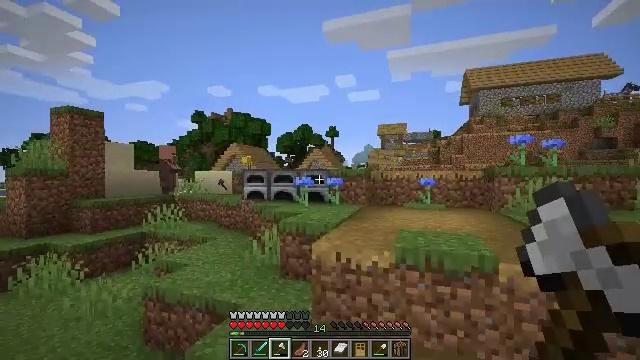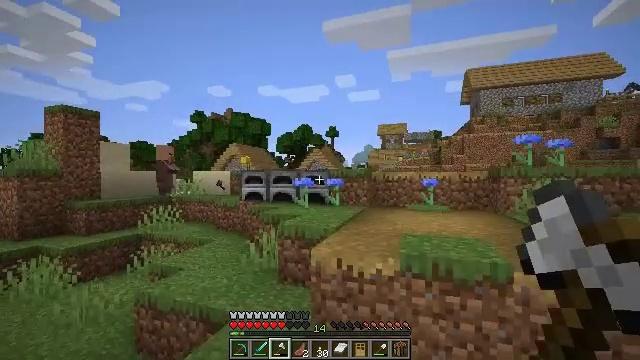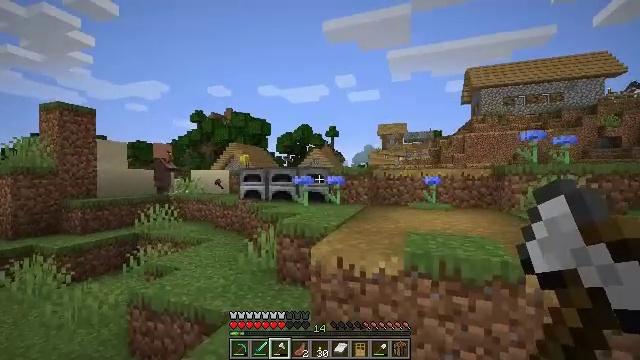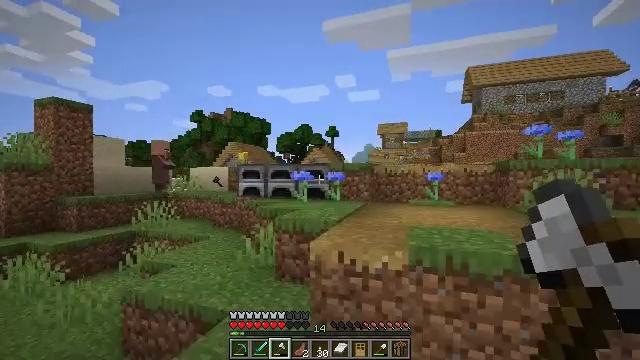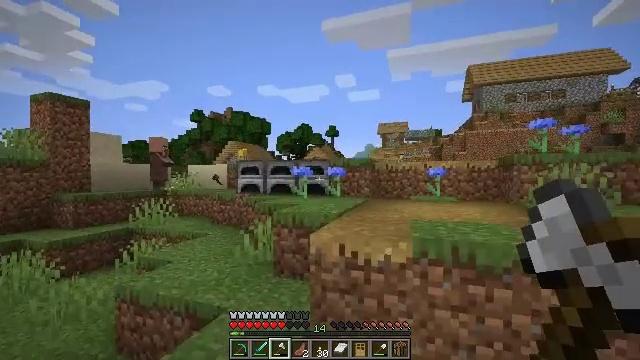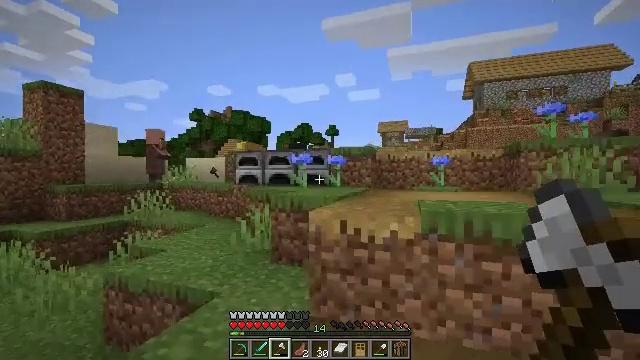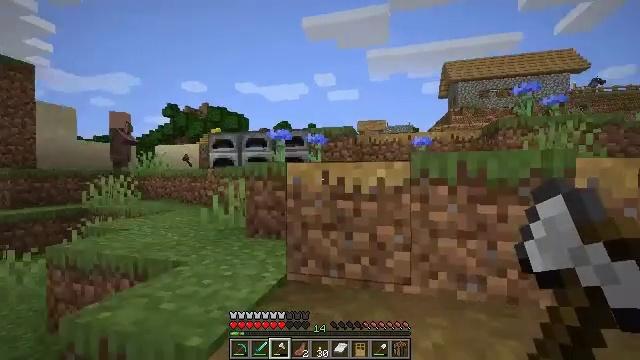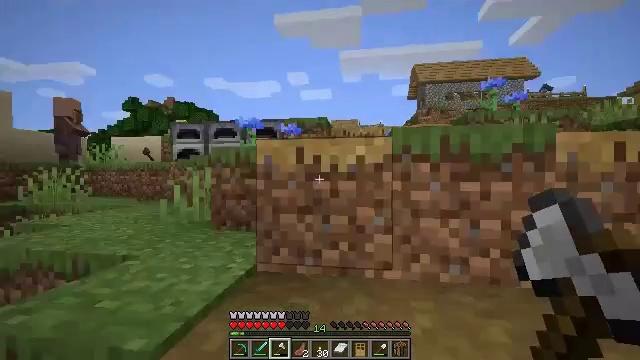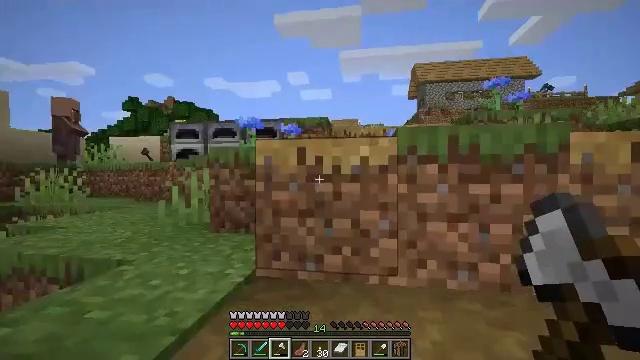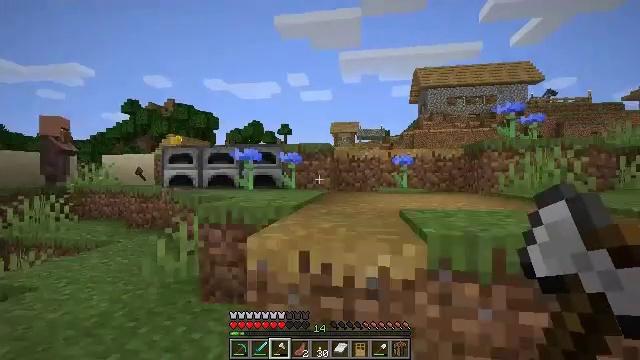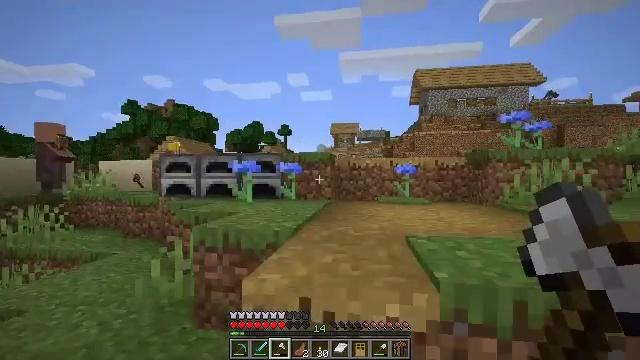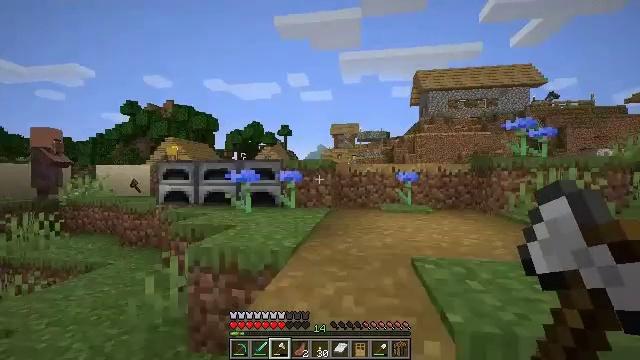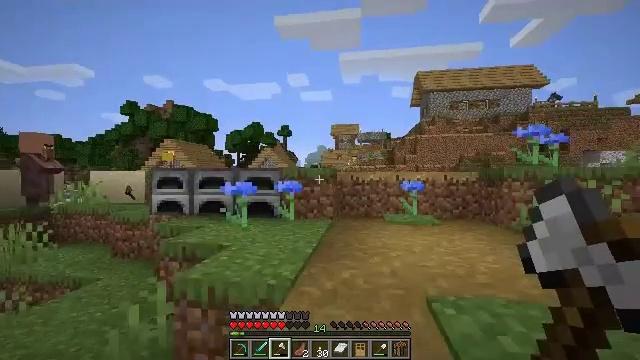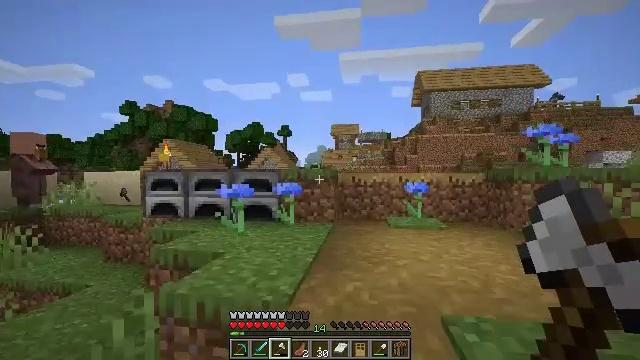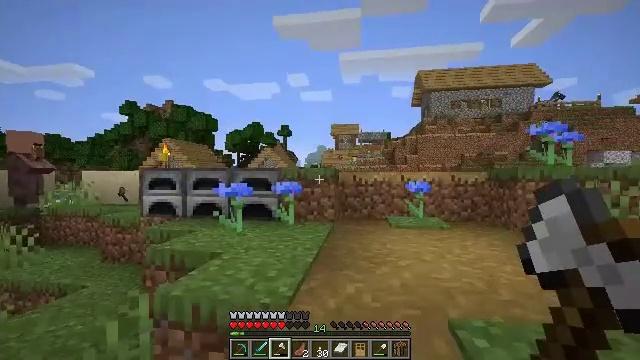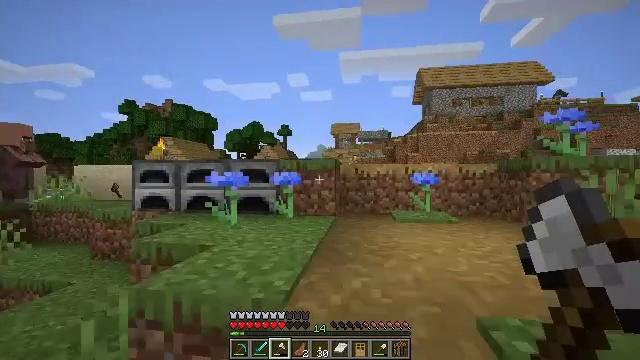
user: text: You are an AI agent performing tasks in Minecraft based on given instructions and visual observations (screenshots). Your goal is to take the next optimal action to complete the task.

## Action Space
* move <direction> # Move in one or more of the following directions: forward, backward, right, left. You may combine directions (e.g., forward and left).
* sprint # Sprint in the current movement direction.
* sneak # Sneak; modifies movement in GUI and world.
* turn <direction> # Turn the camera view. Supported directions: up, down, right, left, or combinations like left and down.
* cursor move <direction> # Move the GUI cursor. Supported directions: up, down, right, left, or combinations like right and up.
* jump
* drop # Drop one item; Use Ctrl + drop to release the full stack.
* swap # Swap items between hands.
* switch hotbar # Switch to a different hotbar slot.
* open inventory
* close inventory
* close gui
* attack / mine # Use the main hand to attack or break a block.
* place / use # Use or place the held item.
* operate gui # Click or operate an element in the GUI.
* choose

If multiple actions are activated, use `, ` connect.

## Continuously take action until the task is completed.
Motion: motion action
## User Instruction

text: Smash the furnace to retrieve it.
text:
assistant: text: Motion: move forward
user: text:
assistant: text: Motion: move forward
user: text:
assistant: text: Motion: move forward
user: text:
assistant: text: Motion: move forward
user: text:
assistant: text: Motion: move forward
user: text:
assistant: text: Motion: move forward, turn right
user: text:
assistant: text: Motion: move forward, turn right, jump
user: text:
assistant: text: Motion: move forward, jump
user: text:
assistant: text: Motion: move forward, jump
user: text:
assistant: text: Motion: move forward, jump
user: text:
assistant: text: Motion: move forward, jump
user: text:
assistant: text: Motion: move forward
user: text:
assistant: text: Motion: move forward
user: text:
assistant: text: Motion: move forward
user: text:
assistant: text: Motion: move forward
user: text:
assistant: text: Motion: move forward
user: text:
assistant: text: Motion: move forward, jump
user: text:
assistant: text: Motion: move forward, turn left, jump
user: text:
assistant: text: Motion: move forward, turn left and down, jump
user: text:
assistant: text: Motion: move forward, turn left and down, jump
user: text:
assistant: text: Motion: move forward, jump
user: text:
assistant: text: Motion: move forward
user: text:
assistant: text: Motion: move forward
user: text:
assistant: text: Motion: move forward
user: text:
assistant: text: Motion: move forward, sprint, turn left
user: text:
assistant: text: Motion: move forward, sprint, turn left
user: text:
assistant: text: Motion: move forward, sprint, turn left and down
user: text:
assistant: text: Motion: move forward, sprint, turn left
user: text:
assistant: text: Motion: move forward, turn left
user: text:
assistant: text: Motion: move forward